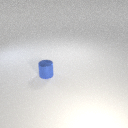
small blue metal cylinder